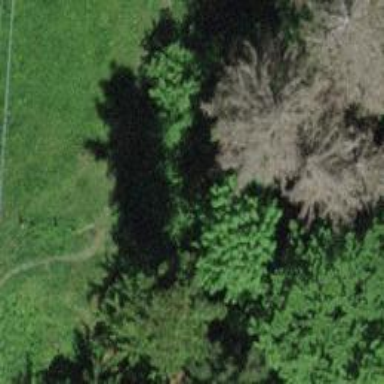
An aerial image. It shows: Ground path.